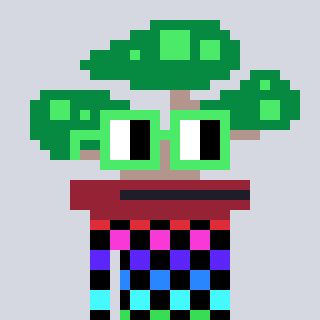
a pixel art character with square light green glasses, a bonsai-shaped head and a grayscale-colored body on a cool background